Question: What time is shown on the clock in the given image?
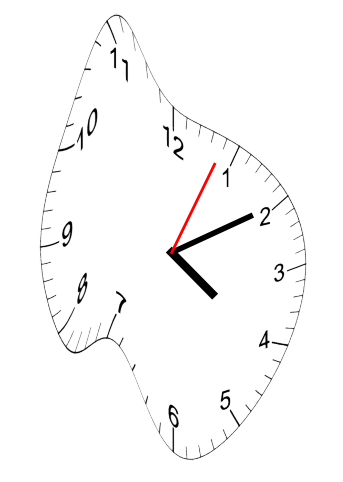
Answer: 04:10:04